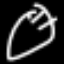
Label: clock